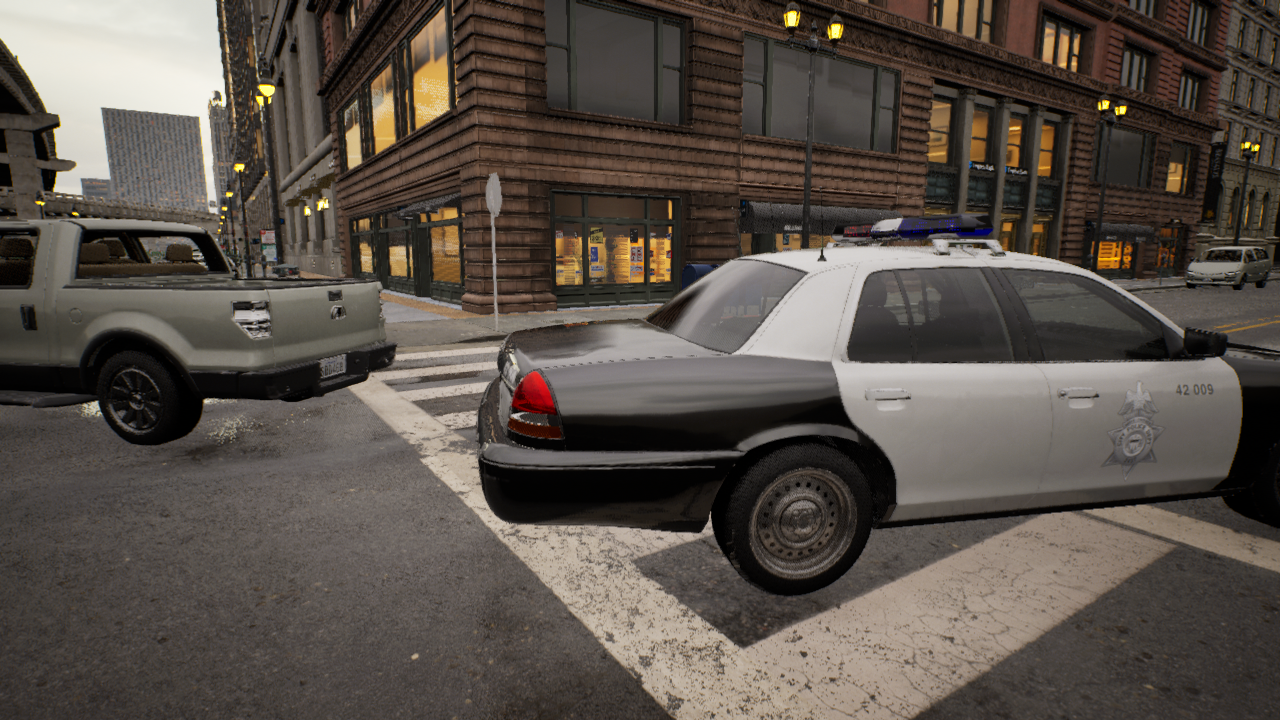
Venue: intersection
Lighting: golden hour
Vehicle rig: sedan